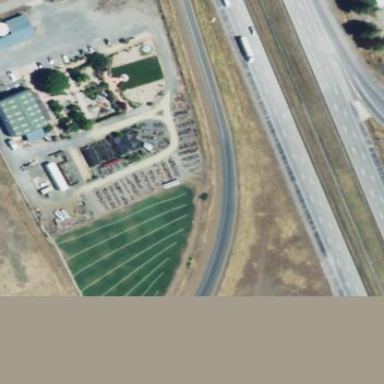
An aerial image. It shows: Plant nursery.